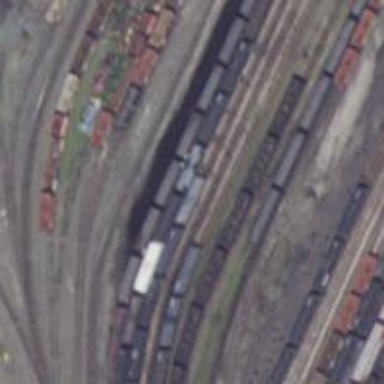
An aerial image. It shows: Railway yard.